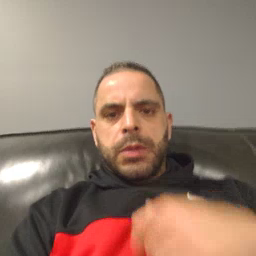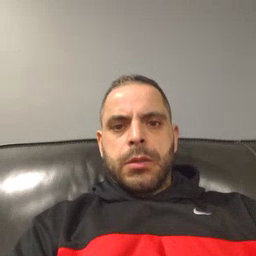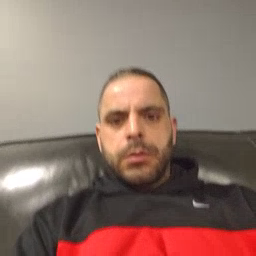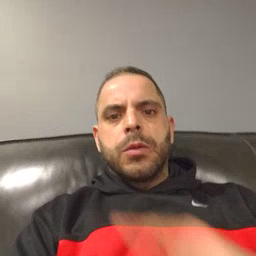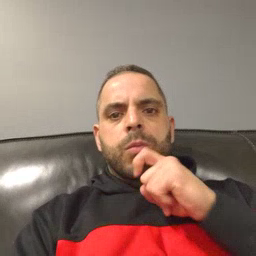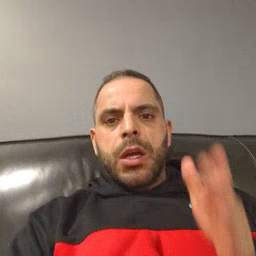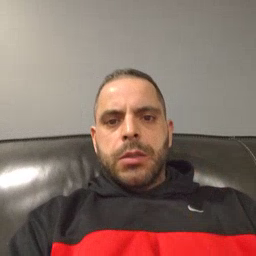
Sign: dryer